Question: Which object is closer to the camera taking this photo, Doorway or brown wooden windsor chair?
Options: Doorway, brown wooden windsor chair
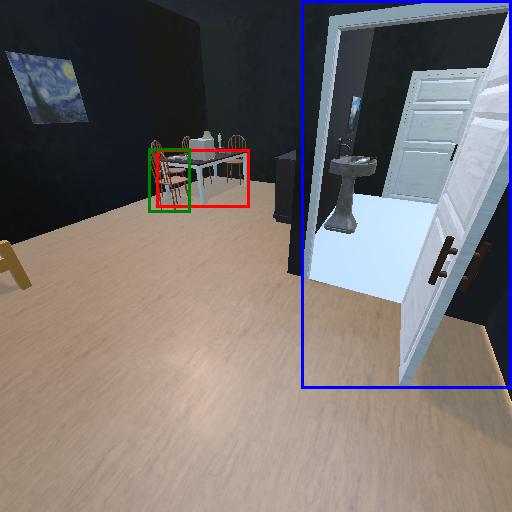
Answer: Doorway